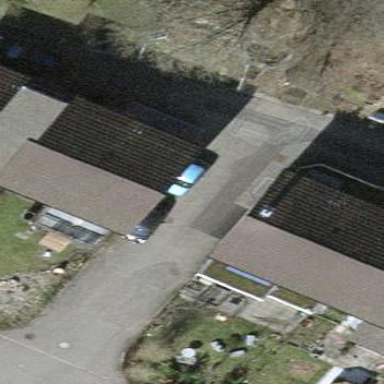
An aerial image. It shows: Terrace building.